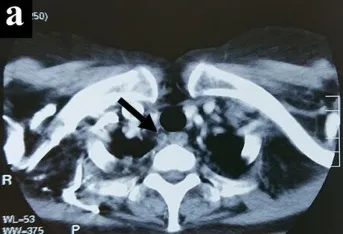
A, b: A CT scan revealed the upper mediastinal lymph node swelling and thickening of the esophageal wall.
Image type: radiology (ct)